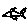
Label: fish